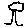
Label: tree